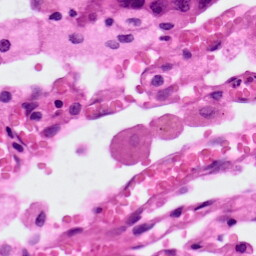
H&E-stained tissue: Lung